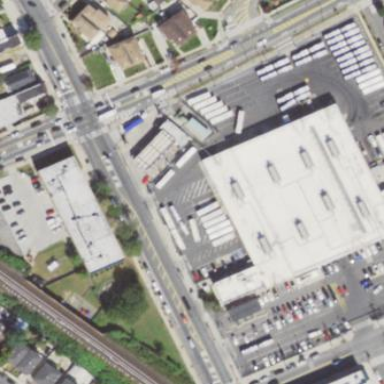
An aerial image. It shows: Bus depot with garages.